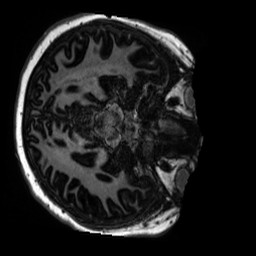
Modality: MP2RAGE
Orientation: axial
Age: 10
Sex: female
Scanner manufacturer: siemens
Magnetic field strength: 3 T
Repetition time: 4 s
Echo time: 0.00303 s